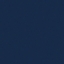
Land use / land cover: SeaLake